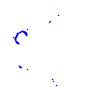
Particle: kaon